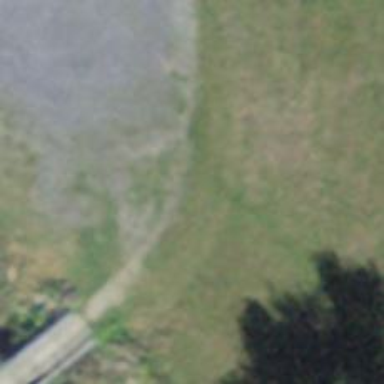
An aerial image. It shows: Path surfaced with fine gravel.